Question: I actually want to recreate an image like the following:

Specially the little X on the xaxes
I have a
'''
list = [[100,-3],[200,None],[120,-2] ... ]
'''
and I do
'''
for x in list:
if x[1]!=None:
plot(x[0],x[1],'ok')
else:
### PLot on the axes ###
'''
But while I am plotting I do not know what the axes are. I know that some values are None, for example ( 250,None), So I want to plot on the xaxes at x = 250, but I have not idea what eventually the min(ylim()) will be.
I know I can do 'plot(250,-5,'X',zorder=999999)' but this is only when I know what the min axes is.. ( )
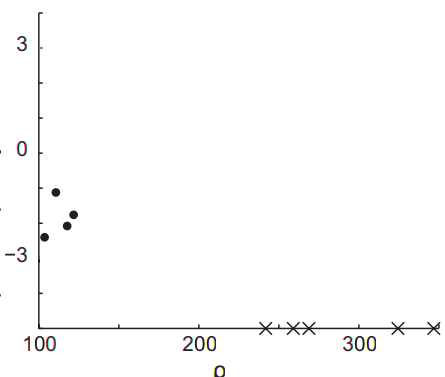
Answer: So the trick is to use a custom transformation. The regular data transformation for the x axis and the axes transformation for the y axis. Matplotlib calls that a blended transformation, which you need to create yourself. You'll find more information in this <URL>.
And as @ThePredator already pointed out, you have to set 'clip_on=False', otherwise your markers will be clipped.
'''
import numpy as np
import matplotlib.pyplot as plt
import matplotlib.transforms as transforms
fig, ax = plt.subplots()
# the x coords of this transformation are data, and the
# y coord are axes
trans = transforms.blended_transform_factory( ax.transData, ax.transAxes)
# data points on the axes
x = np.random.rand(5)*100. + 200.
y = [0]*5
ax.plot(x, y, 'kx', transform=trans, markersize=10, markeredgewidth=2,
clip_on=False)
# regular data
x = np.random.rand(5)*100. + 200.
y = np.random.rand(5)*100. + 200.
ax.plot(x, y, 'ro')
plt.show()
'''
Result: